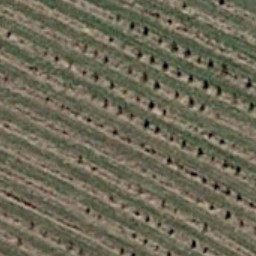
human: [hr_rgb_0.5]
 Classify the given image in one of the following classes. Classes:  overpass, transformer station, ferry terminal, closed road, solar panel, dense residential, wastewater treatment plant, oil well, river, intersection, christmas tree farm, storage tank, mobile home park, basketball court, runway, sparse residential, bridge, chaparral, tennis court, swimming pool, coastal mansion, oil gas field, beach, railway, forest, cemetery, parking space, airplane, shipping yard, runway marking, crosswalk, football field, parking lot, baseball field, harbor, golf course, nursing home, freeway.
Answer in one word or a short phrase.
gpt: christmas tree farm